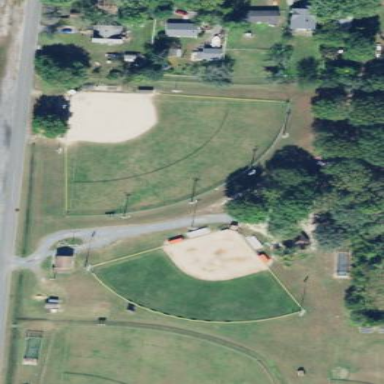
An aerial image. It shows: Baseball pitch for leisure and sports activities.